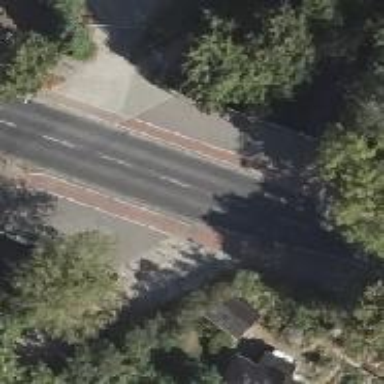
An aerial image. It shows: Secondary road with asphalt surface. The road has bridge with sidewalks on both sides and designated cycle track.